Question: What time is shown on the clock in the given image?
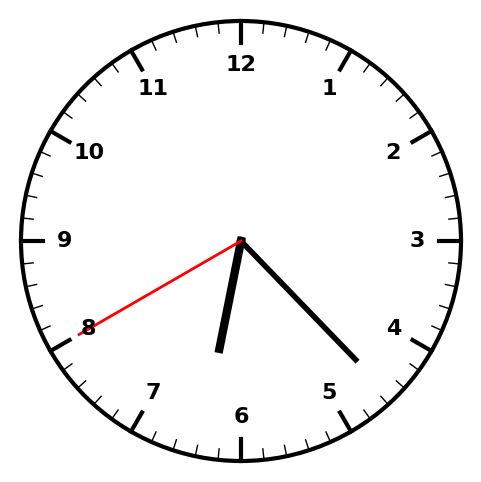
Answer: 06:22:40